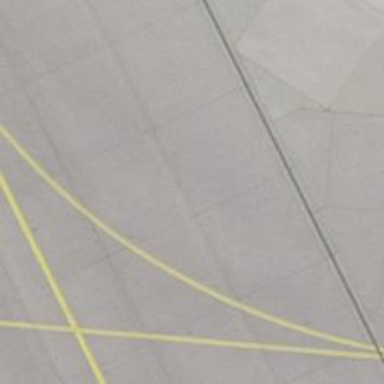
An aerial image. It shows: View of taxiway at the airport.